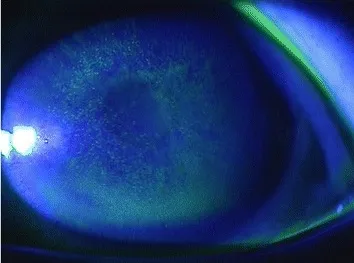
Example of keratoepitheliopathy observed by fluorescein staining.
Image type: pathology (fish)